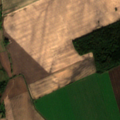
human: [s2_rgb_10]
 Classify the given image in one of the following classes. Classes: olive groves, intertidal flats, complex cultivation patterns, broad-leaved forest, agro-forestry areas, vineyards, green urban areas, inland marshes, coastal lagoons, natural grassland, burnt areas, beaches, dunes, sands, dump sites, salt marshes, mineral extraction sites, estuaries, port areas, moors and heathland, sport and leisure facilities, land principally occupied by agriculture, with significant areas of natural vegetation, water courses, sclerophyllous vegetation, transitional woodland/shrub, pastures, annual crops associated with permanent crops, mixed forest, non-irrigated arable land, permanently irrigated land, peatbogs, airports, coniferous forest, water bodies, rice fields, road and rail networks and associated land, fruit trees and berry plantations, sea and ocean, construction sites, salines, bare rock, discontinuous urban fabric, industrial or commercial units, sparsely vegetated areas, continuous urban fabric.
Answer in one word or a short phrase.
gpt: non-irrigated arable land, complex cultivation patterns, broad-leaved forest, transitional woodland/shrub